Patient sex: M
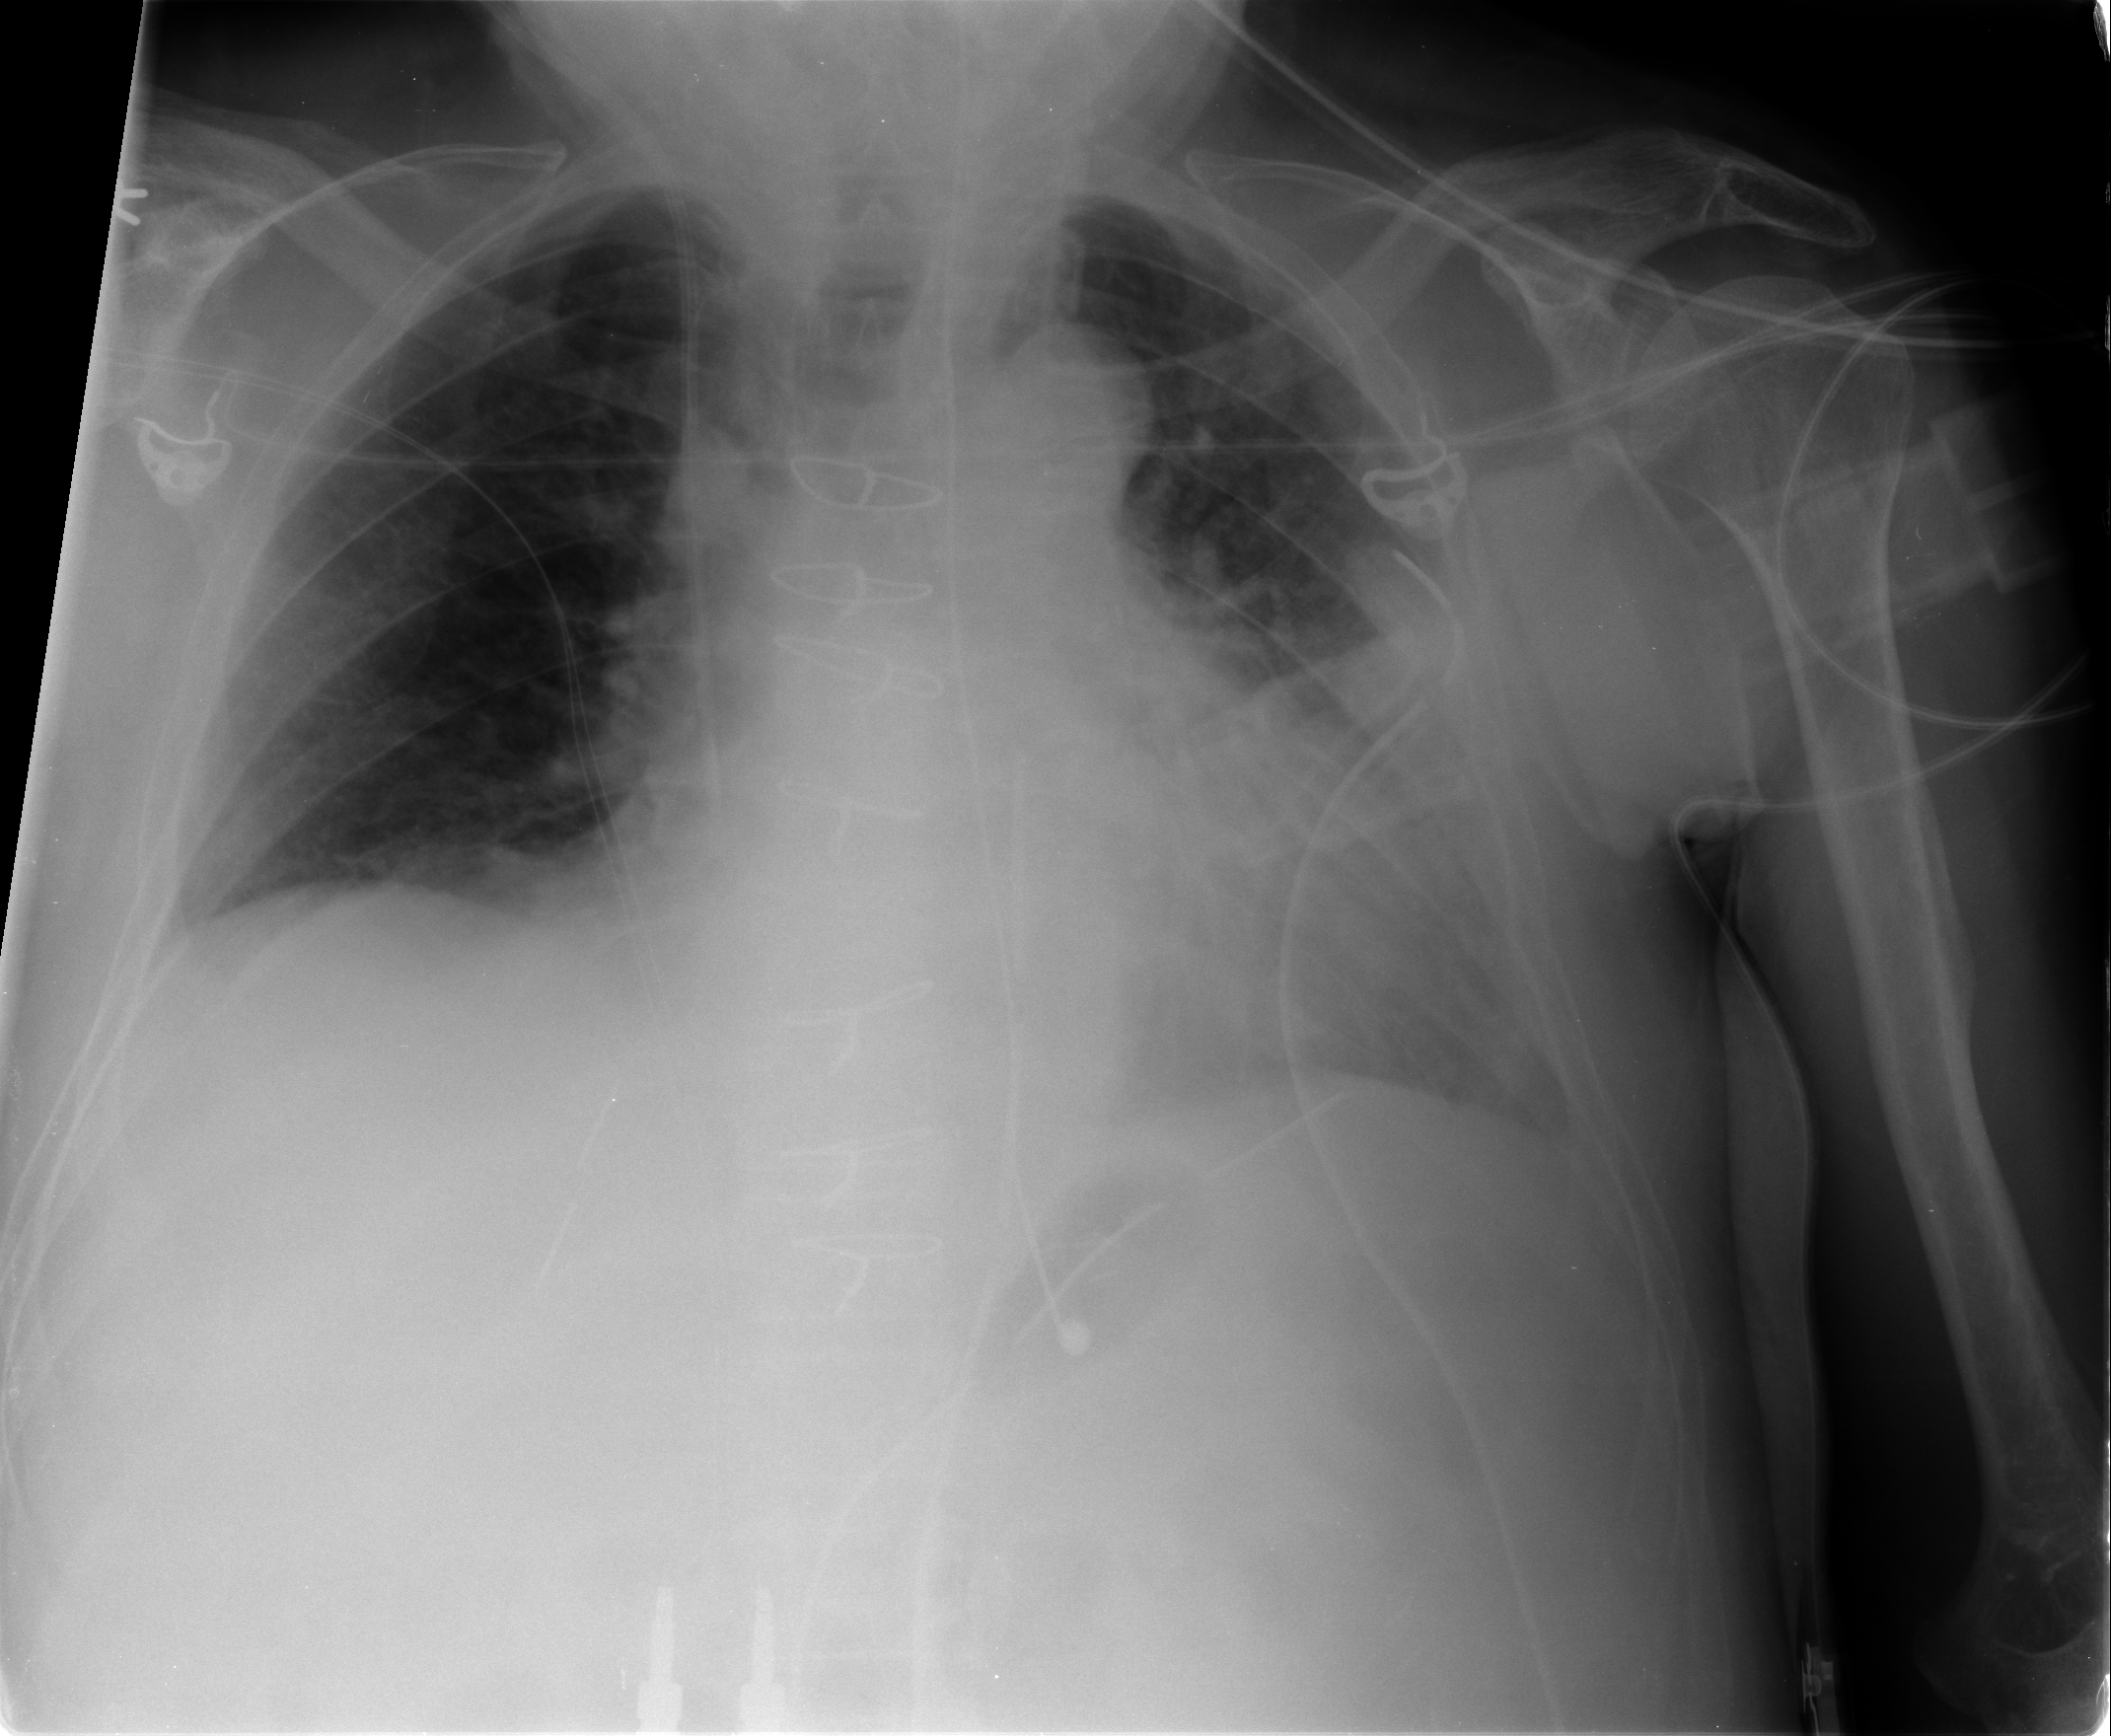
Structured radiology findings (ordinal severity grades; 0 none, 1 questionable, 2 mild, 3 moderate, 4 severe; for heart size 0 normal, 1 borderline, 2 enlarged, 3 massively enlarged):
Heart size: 2
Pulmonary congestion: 0
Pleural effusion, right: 0
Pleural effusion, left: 2
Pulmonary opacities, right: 0
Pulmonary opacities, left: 0
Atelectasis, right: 2
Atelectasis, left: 1